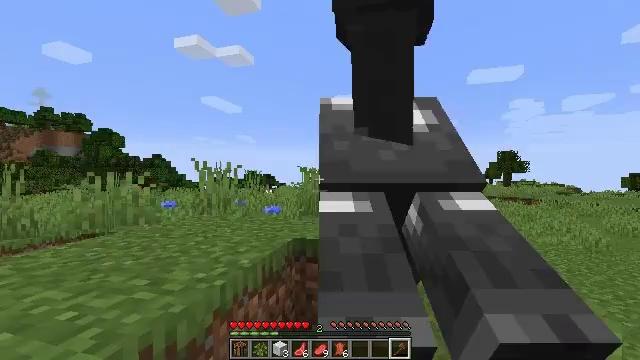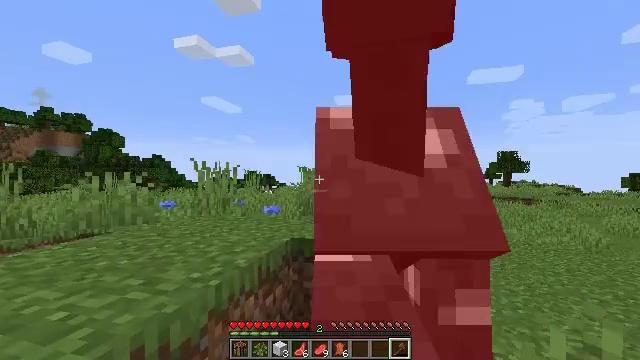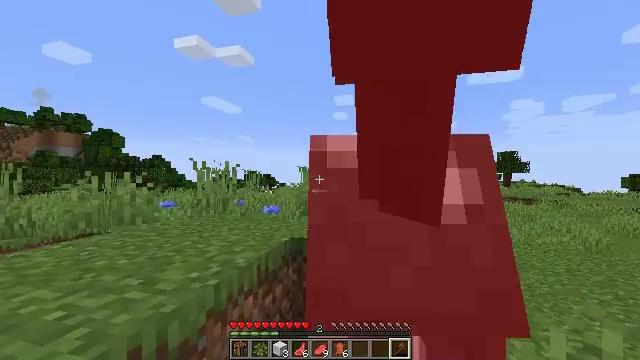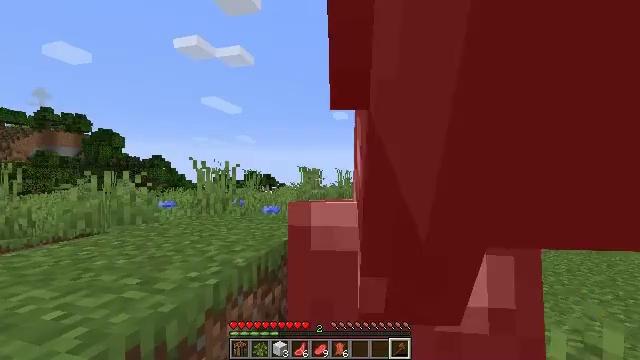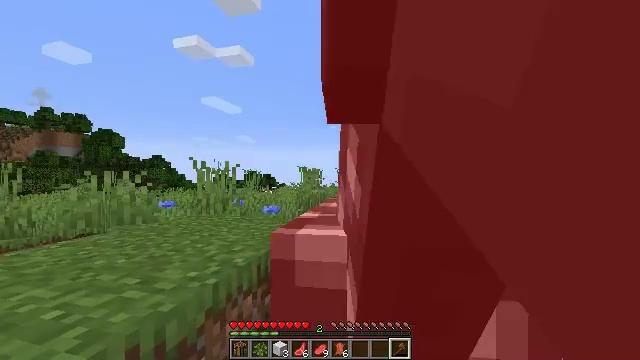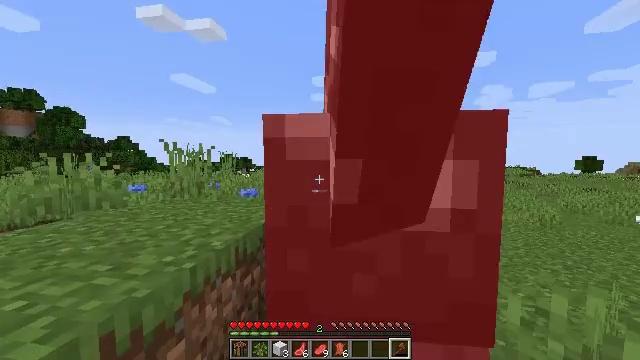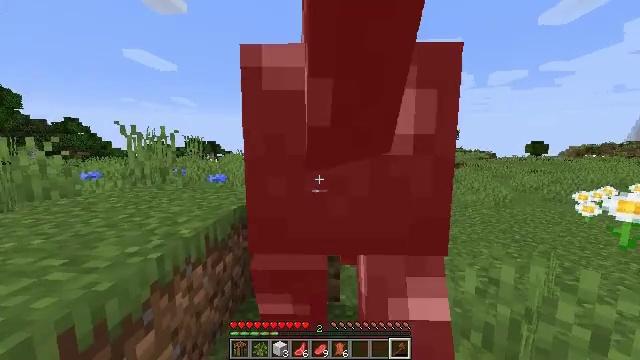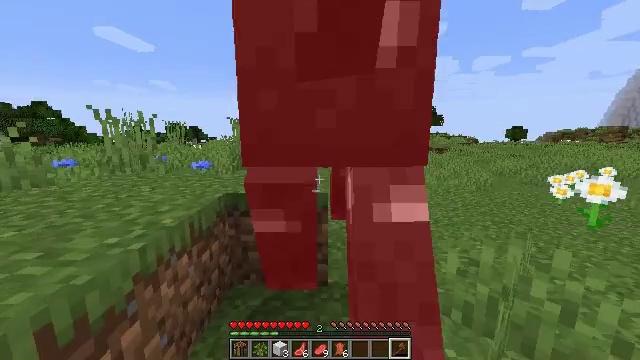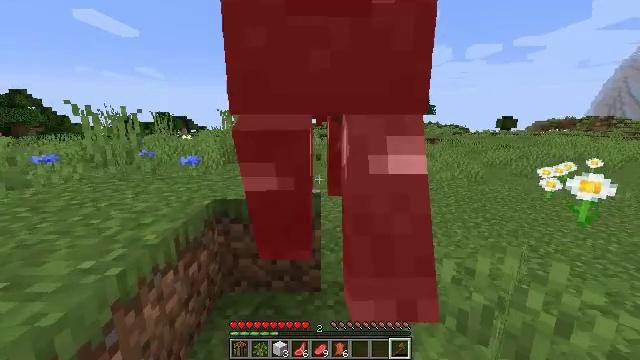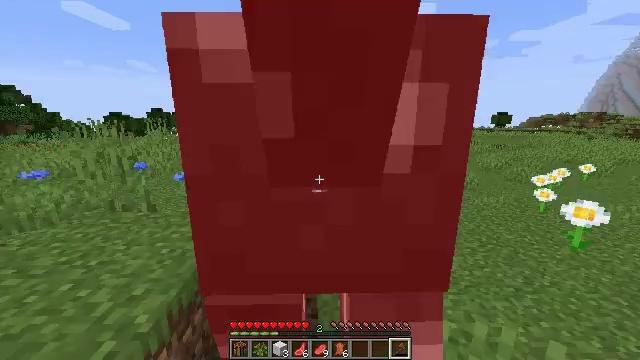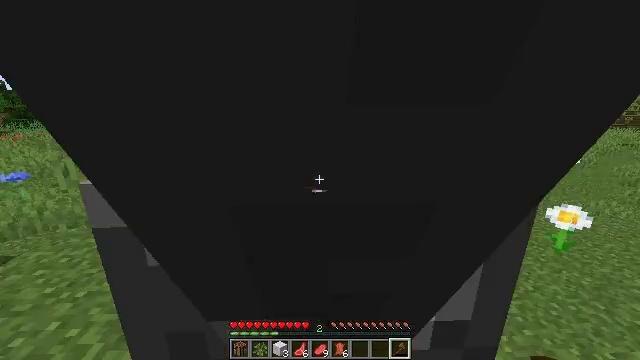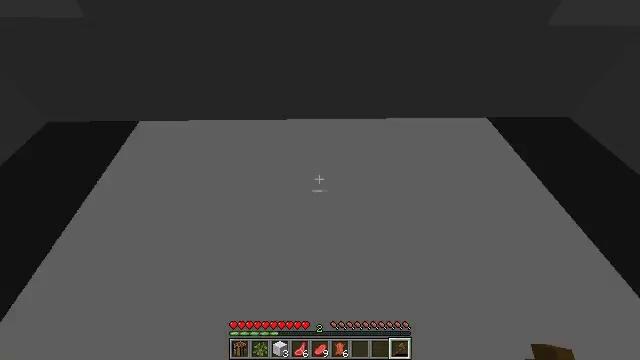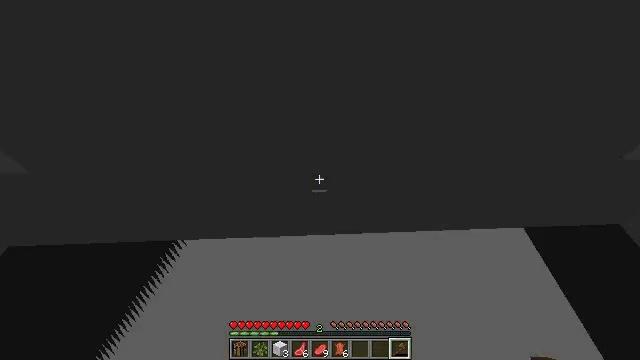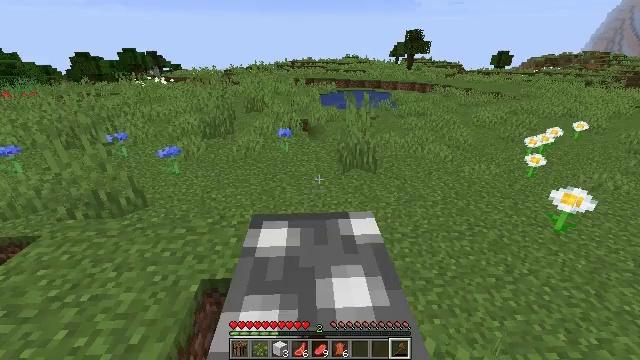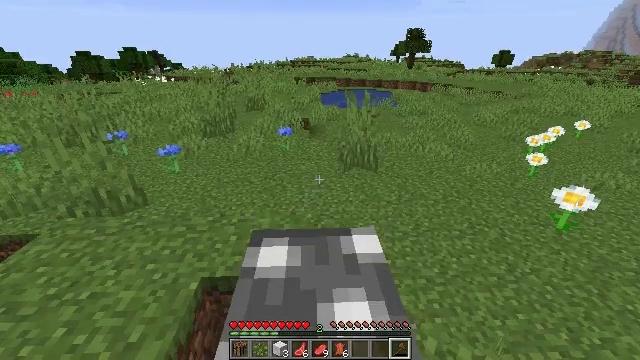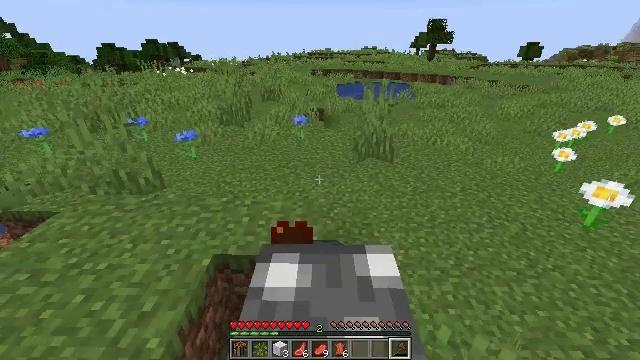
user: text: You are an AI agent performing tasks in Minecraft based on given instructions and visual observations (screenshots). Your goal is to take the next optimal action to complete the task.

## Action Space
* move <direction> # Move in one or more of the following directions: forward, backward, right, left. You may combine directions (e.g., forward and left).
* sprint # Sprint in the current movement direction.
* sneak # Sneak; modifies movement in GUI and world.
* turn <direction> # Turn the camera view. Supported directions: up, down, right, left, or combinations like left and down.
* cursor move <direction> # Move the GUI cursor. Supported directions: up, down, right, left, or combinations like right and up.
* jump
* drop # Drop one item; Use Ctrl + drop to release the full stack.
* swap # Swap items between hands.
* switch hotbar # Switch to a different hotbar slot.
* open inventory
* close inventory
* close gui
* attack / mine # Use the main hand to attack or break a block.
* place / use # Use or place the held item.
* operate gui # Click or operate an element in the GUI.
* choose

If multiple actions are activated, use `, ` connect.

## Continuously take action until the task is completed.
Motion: motion action
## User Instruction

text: Kill mobs.
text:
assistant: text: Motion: no_op
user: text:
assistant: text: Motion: no_op
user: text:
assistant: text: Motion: no_op
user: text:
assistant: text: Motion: no_op
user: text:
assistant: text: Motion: turn right and down
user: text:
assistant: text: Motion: turn right and down
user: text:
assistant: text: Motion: move forward, turn right and down
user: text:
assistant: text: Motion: move forward, turn right and down, jump
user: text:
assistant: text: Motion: move forward, turn down, jump
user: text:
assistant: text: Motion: move forward, turn right and down, jump
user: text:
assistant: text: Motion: move forward, turn right and down
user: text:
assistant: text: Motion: move forward, turn down, attack / mine
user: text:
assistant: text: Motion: turn down, attack / mine
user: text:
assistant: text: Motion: attack / mine
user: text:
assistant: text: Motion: turn left and down, attack / mine
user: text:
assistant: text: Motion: turn left and down
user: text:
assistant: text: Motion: no_op